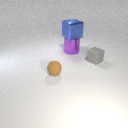
large purple metal cylinder behind small gray rubber cube